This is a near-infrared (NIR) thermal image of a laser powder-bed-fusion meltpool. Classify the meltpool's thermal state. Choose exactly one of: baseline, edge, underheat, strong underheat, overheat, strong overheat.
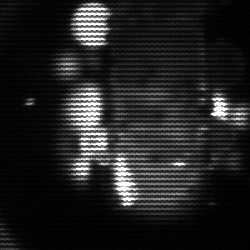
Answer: strong underheat